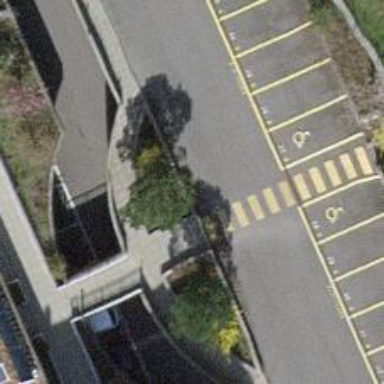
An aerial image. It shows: Zebra crossing on the road.